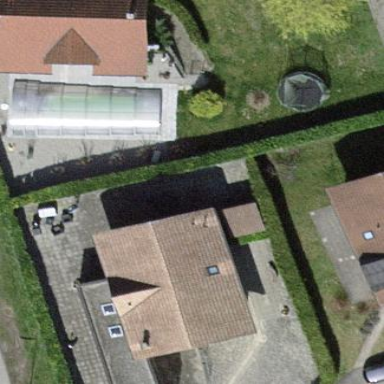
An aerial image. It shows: Detached building.